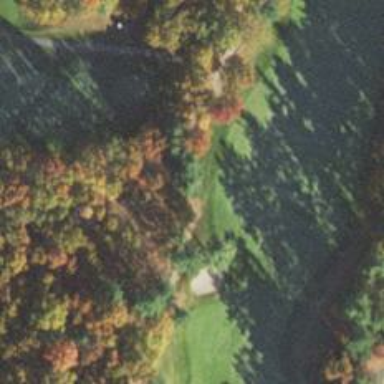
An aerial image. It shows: Pathway for golf carts.